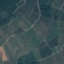
Land use / land cover class: PermanentCrop